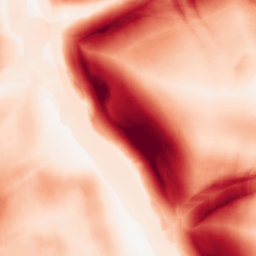
Category: morphological
Decomposition family: morphological_square
Decomposition parameters: operation: gradient
size: 20
Upsampling method: fft_zeropad
Upsampling parameters: scale: 8
Upsampling scale: 8